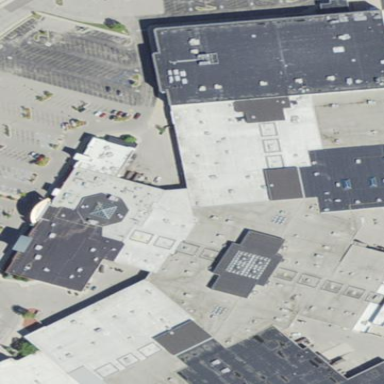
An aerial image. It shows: Mall building.